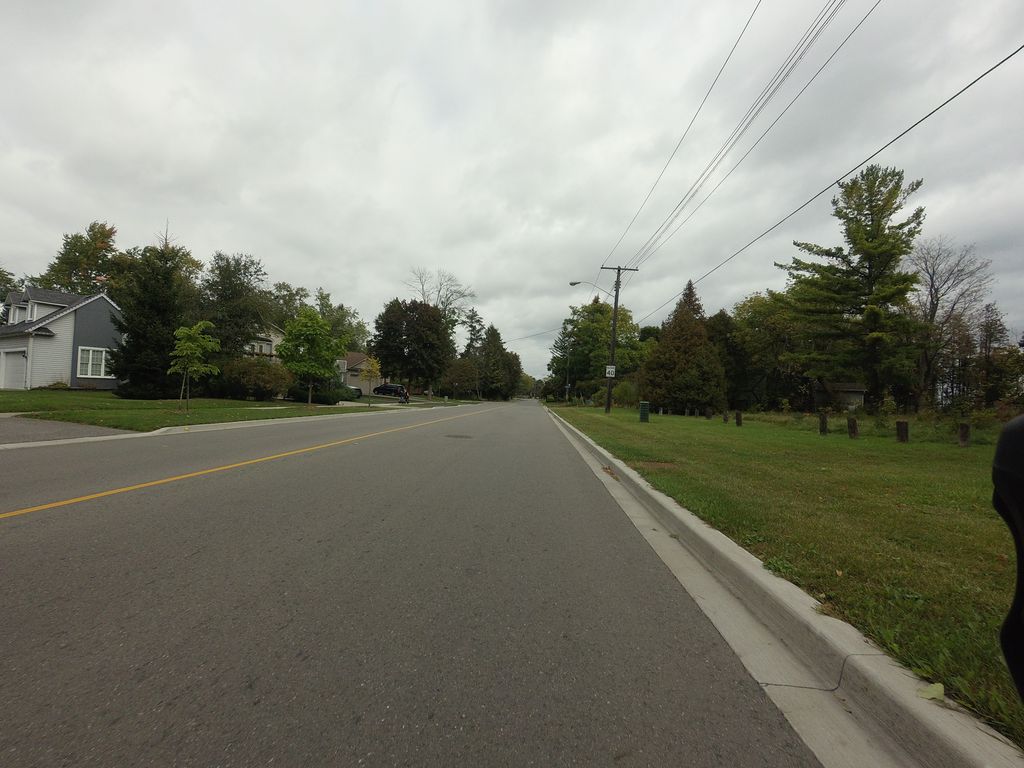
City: toronto